Field crop: maize
Growth stage: 2
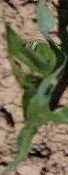
Species: maize